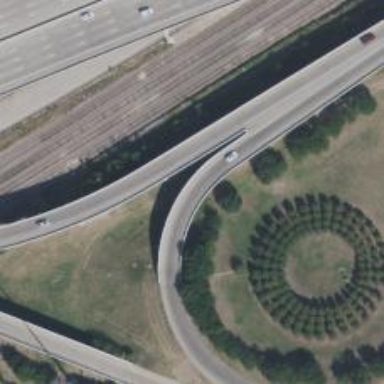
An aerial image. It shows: Motorway link bridge.